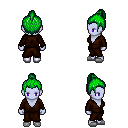
a pixel art fantasy rpg character, female body template, dark elf, purple skin, brown robe, magenta pants, green short topknot hairstyle, white slippers, four views (front, back, left, right), 2x2 character sprite sheet, small pixel art, hard edges, no anti-aliasing